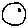
Label: moon